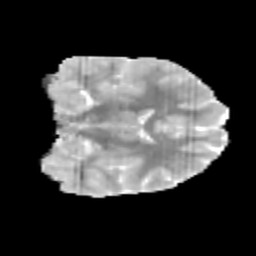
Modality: MD
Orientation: coronal
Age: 11
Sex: female
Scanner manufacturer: siemens
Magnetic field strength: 3 T
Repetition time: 3.8 s
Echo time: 0.07 s